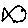
Label: fish